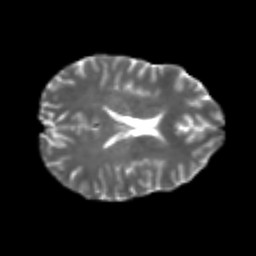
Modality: T2w
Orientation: axial
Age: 23
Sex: female
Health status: healthy
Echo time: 0.074 s